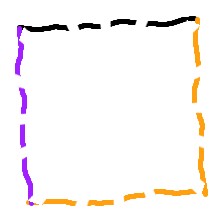
Shape: square